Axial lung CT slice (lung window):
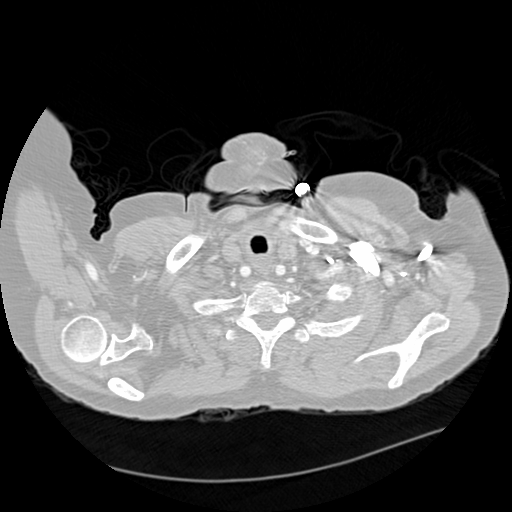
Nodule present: no